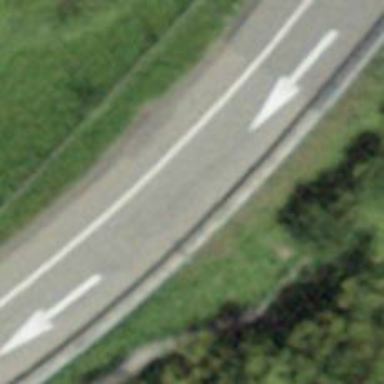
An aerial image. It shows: Asphalt trunk link road.